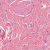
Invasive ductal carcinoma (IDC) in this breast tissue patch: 0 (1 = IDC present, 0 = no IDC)